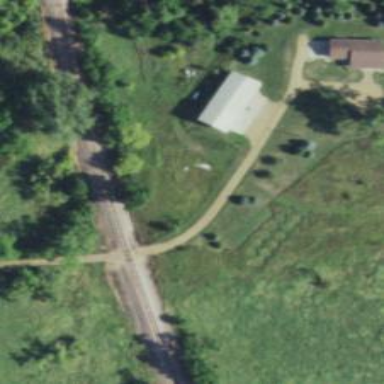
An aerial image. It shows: Driveway.